Question: In the chapter 1 of 'Introducing regular expression', I see a regex like this:
'''
^(\(\d{3}\)|^\d{3}[.-]?)?\d{3}[.-]?\d{4}$
'''

I'm a little confused with it because the second '^' looks redundant to me. The '|' separates two alternatives '\(\d{3}\)' or '^\d{3}[.-]?' within the parenthesis, and there is aleady a '^' outside the parenthesis, which I understand as to match the start of a line, so I think the second '^' in '^\d{3}[.-]?' is not necessary to match the line begining. Does anyone have ideas about this?
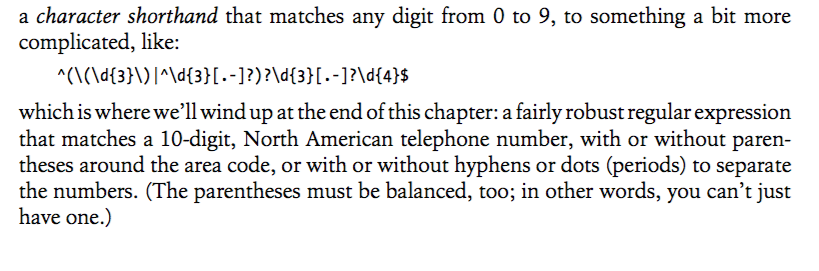
Answer: It does look redundant, but there is one possible explanation for it that would be valid (albeit non-sensical given the context).
You've only included the regex pattern in the question; what you haven't shown us is whether any modifiers are being used.
If you use the 'm' modifier to switch the regex parser into multi-line mode, then the '^' and '$' anchors change their meaning so that they match the start and end , as well as of the entire string.
Therefore, if your expression was using the 'm' modifier, the additional '^' would tell it to look for an extra line-feed in that particular instance. So it would have an effect on the expression.
But ultimately, looking at what the expression you quoted actually does, I doubt that this is what is intended; it does look as if it's basically a mistake, as you assume.